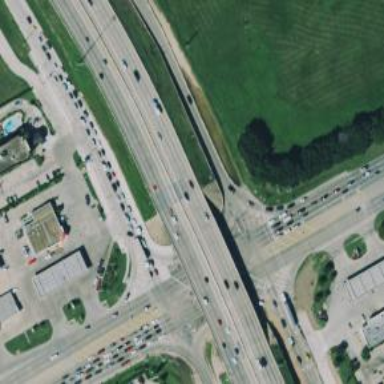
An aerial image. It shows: Secondary link road.